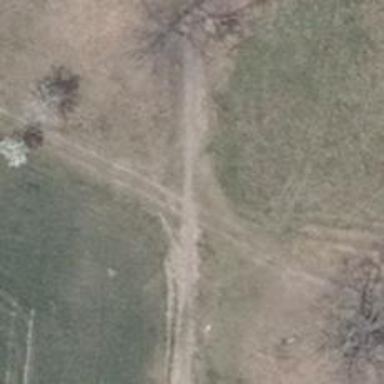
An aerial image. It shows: Sandy track with grade5 tracktype.